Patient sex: F
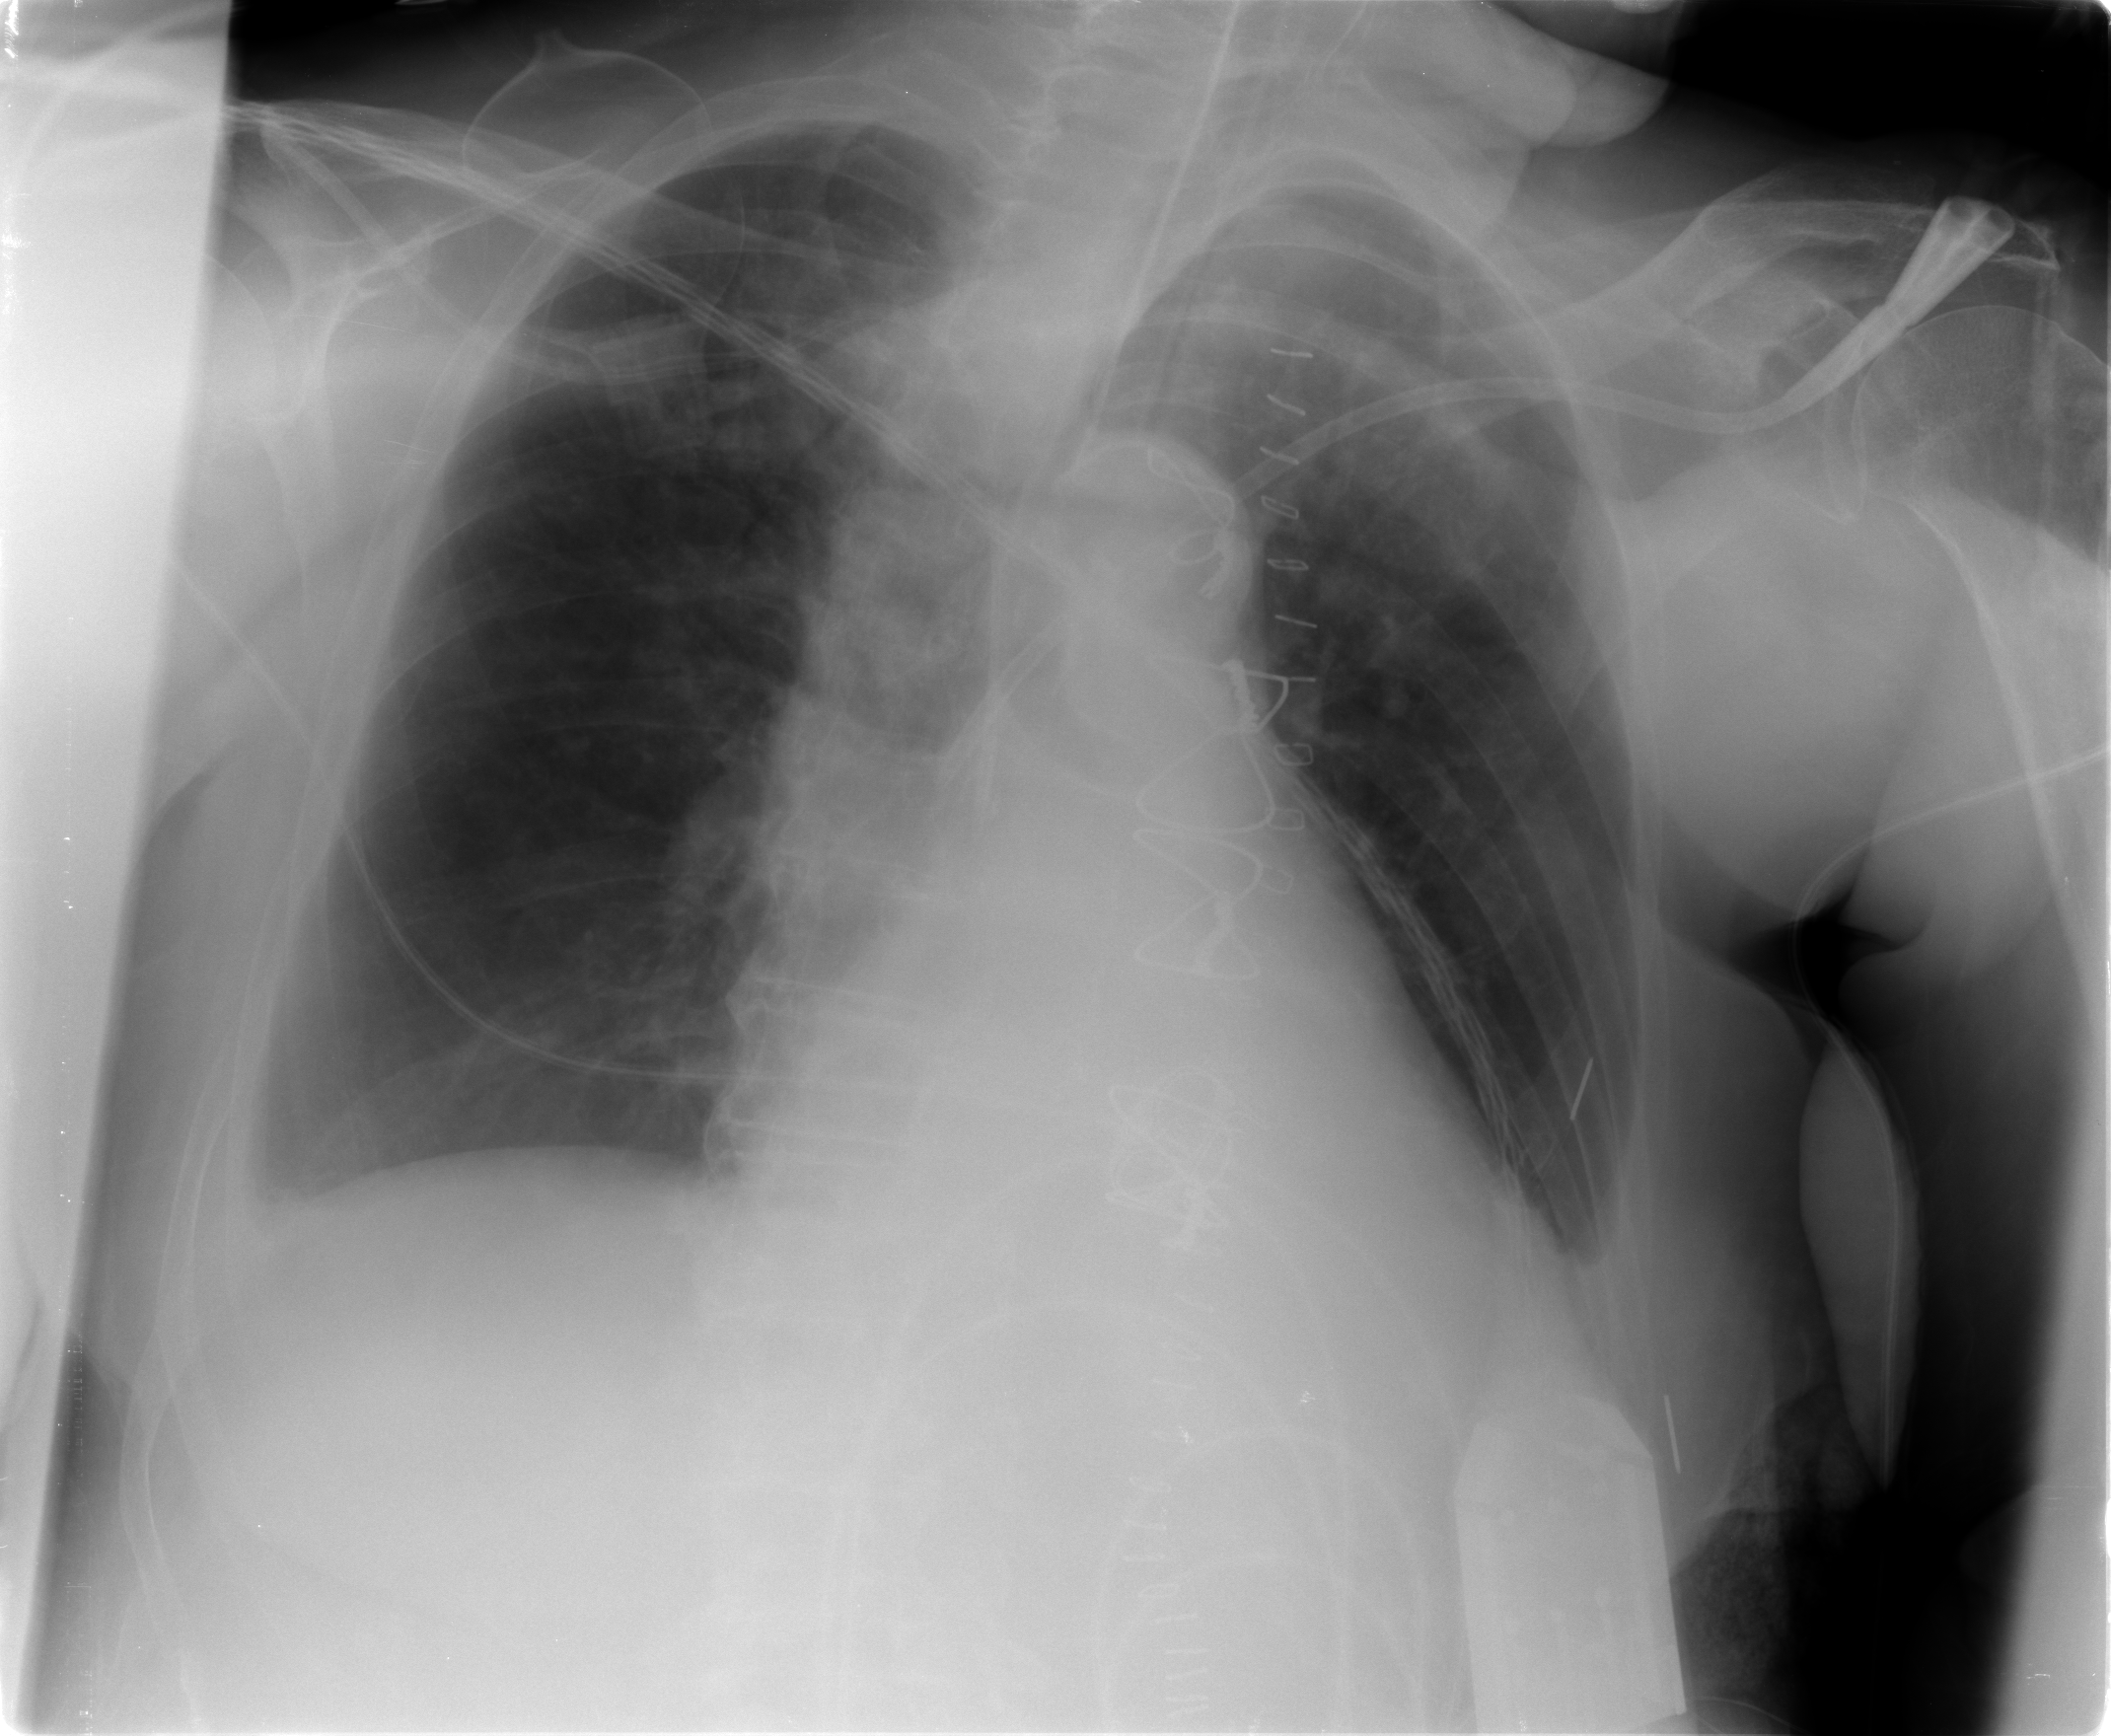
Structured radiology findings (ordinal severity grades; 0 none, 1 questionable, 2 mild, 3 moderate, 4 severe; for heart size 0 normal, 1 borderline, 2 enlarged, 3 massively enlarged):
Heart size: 2
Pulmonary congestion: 2
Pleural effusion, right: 2
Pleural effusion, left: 2
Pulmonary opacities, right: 0
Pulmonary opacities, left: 0
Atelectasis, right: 2
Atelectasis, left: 0